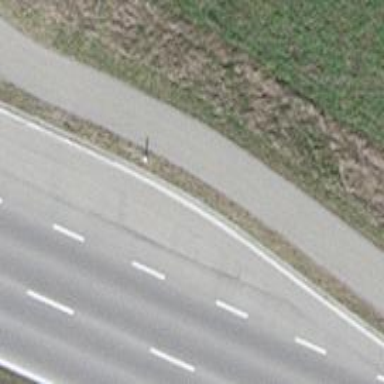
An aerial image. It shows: Asphalt path.